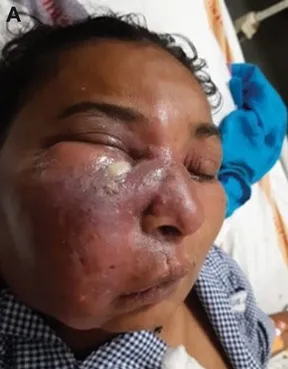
(A) Clinical picture of mucormycosis over right cheek.
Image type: medical_photograph (oral_photograph)